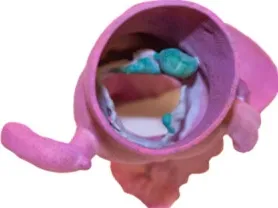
(A,B) 3D reconstructed and printed models of the mass.
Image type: radiology (ct)